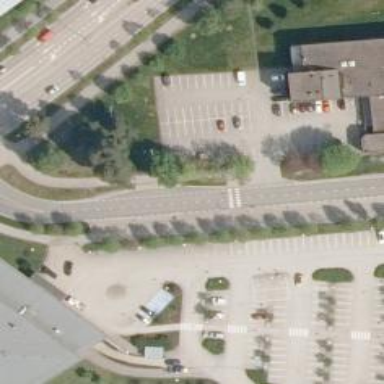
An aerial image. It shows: Cycleway.